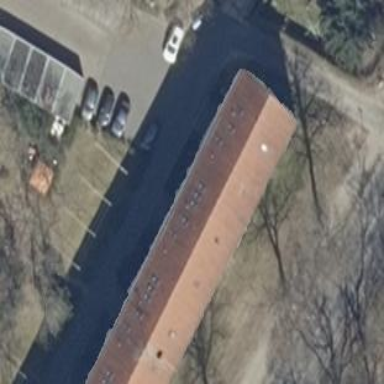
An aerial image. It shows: Gabled roof on building that houses apartments.